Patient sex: M
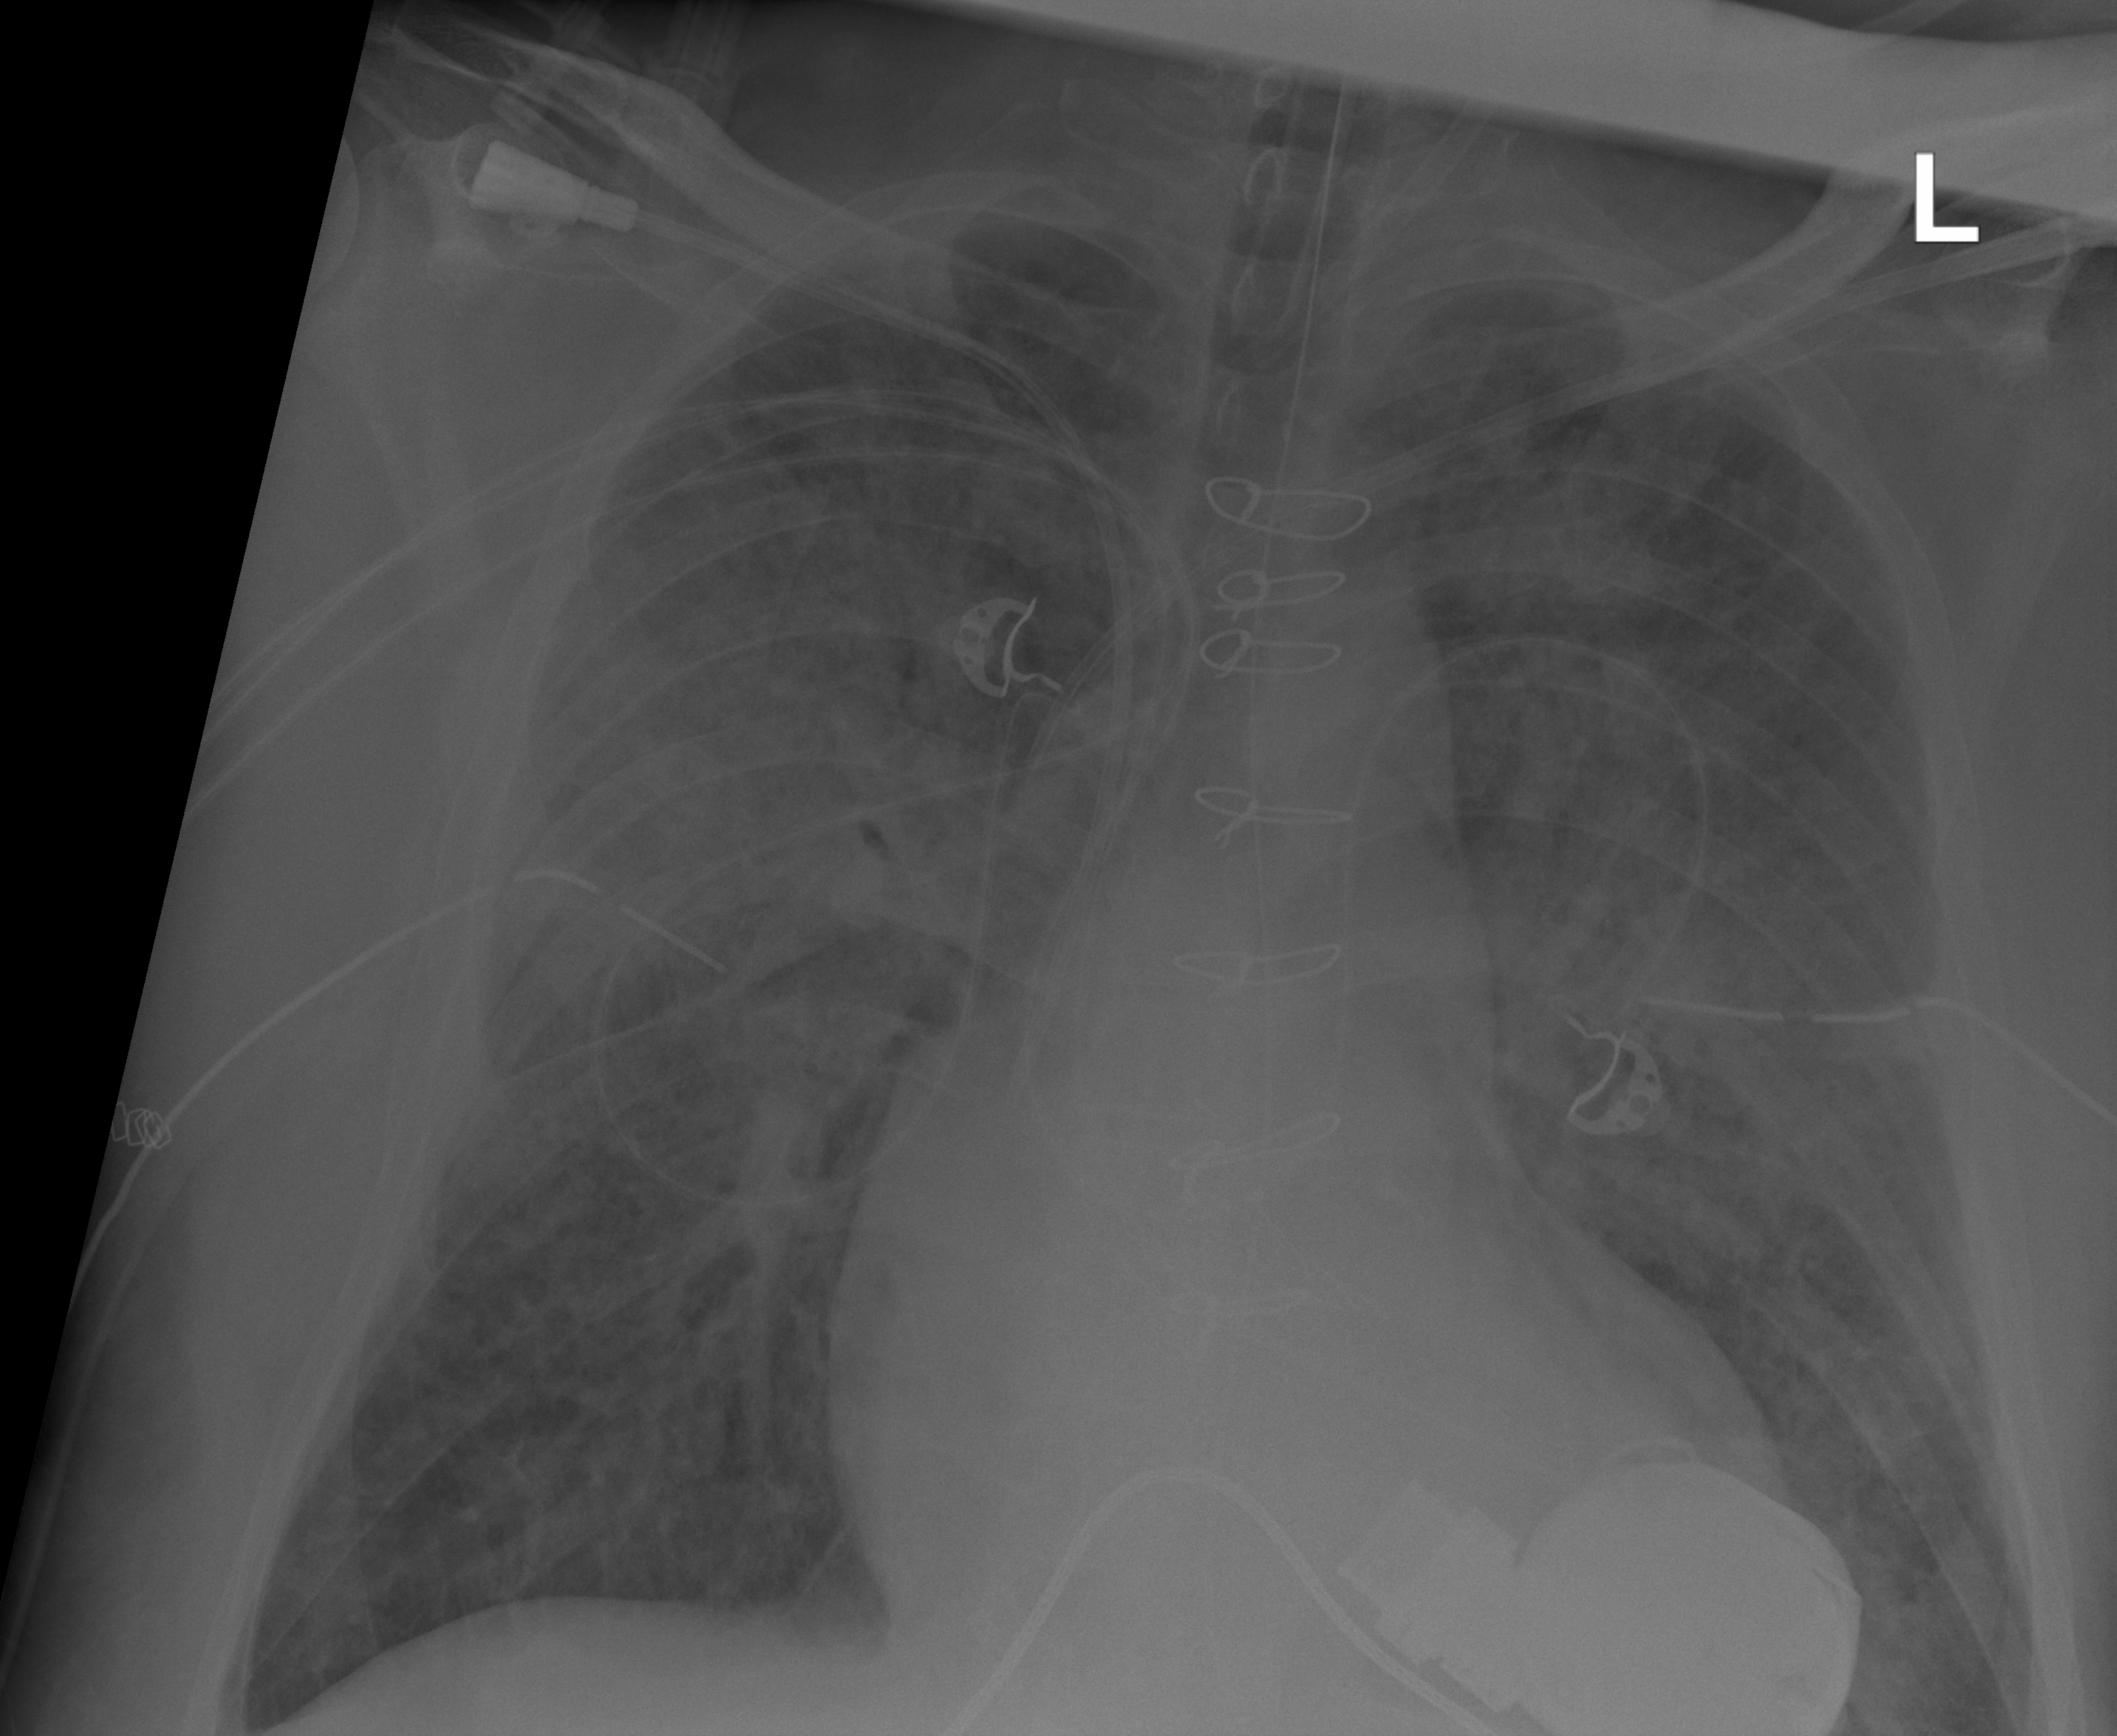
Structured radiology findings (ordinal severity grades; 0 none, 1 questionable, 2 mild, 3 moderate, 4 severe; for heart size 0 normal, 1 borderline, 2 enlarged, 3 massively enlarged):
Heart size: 1
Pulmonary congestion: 2
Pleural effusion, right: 0
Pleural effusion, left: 0
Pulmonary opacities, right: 4
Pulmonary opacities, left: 4
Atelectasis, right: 3
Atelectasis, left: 3